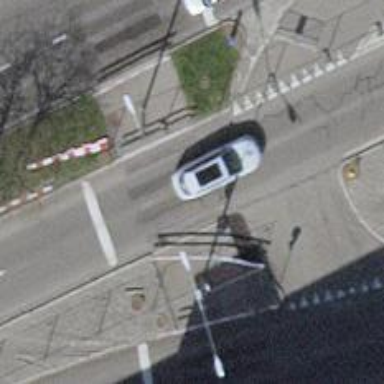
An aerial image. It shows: Zebra crossing.